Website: slack
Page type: billing-address
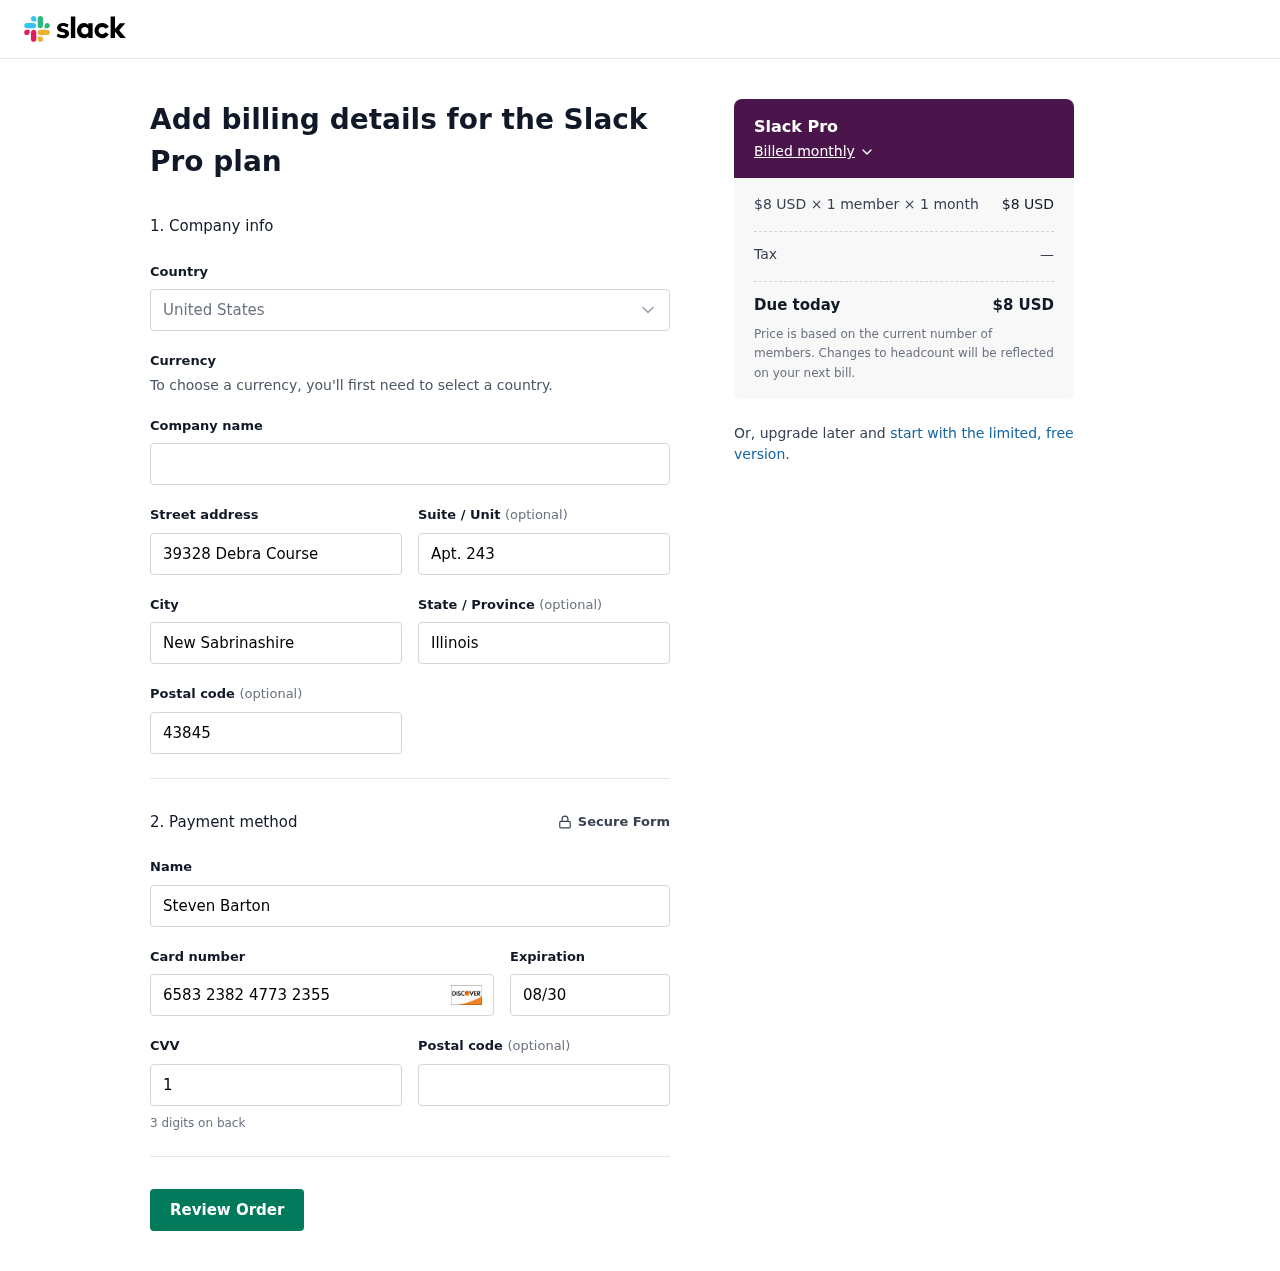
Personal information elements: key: PII_CARD_CVV
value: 176
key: PII_CARD_EXPIRY
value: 08/30
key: PII_CARD_NUMBER
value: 6583 2382 4773 2355
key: PII_CITY
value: New Sabrinashire
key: PII_COUNTRY
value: United States
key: PII_FULLNAME
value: Steven Barton
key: PII_POSTCODE
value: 43845
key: PII_POSTCODE2
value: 39666
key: PII_STATE
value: Illinois
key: PII_STREET
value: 39328 Debra Course
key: PII_STREET2
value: Apt. 243
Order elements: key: ORDER_PLAN_PRICE
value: $8 USD
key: ORDER_NUM_MEMBERS
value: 1 member
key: ORDER_NUM_MONTHS
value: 1 month
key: ORDER_SUBTOTAL
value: $8 USD
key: ORDER_TAX
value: —
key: ORDER_TOTAL
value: $8 USD